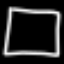
Label: square